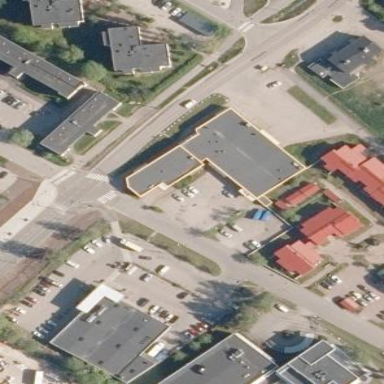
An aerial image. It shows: Retail area.